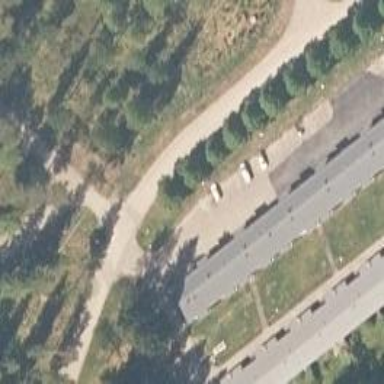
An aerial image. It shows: Terrace building.